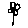
Label: flower